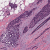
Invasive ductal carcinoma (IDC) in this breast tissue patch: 1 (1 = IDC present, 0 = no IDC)